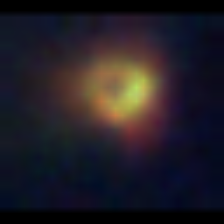
Taxon: NanoPlankton
Group: Other